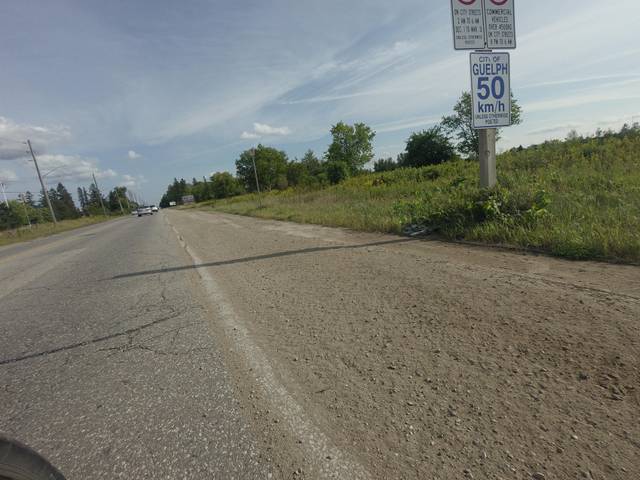
Region: Canada
Coordinates: 43.555, -80.301